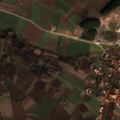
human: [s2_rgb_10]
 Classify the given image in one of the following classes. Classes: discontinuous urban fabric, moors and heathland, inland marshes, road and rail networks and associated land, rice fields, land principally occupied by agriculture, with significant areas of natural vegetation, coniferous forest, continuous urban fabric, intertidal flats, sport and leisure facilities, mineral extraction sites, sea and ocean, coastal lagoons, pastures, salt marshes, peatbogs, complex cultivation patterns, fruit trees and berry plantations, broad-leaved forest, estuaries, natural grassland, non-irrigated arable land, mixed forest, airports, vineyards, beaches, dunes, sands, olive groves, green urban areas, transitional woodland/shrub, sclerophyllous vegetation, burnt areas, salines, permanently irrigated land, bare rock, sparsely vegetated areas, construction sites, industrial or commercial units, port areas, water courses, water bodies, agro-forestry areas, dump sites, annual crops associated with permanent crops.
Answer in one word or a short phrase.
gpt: discontinuous urban fabric, non-irrigated arable land, land principally occupied by agriculture, with significant areas of natural vegetation